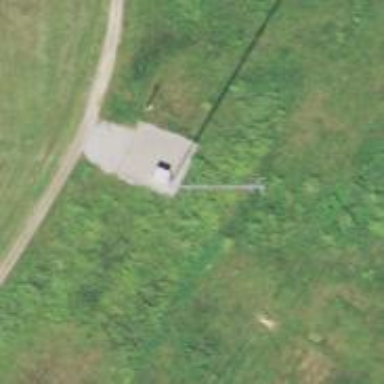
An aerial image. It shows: Mast tower used for communication.